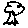
Label: tree